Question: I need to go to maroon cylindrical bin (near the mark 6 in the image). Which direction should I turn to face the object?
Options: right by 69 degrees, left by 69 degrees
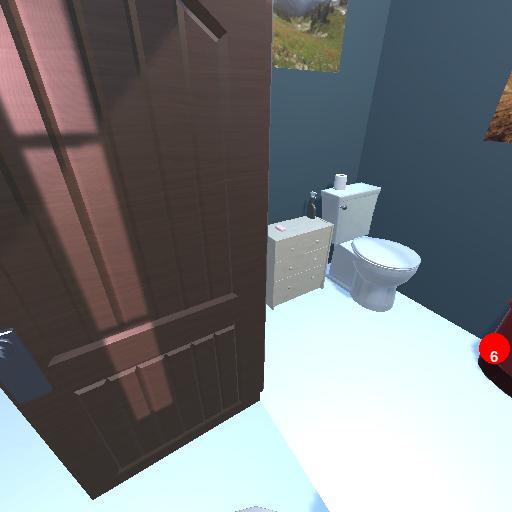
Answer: right by 69 degrees